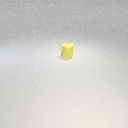
small yellow rubber cylinder